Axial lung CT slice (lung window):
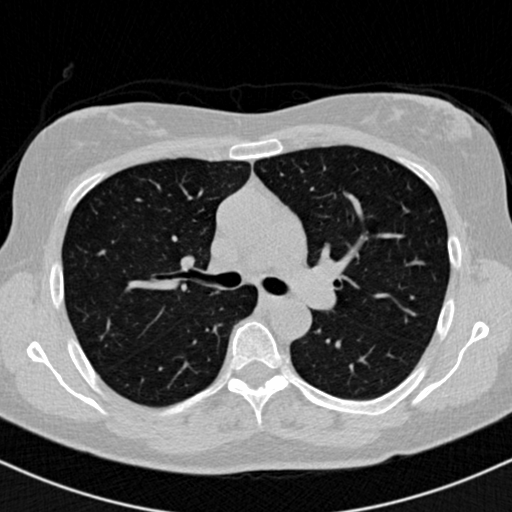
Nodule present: no